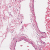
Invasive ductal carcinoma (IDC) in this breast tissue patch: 0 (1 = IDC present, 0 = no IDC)